Chest X-ray. View position: PA
Patient age: 46
Patient sex: F
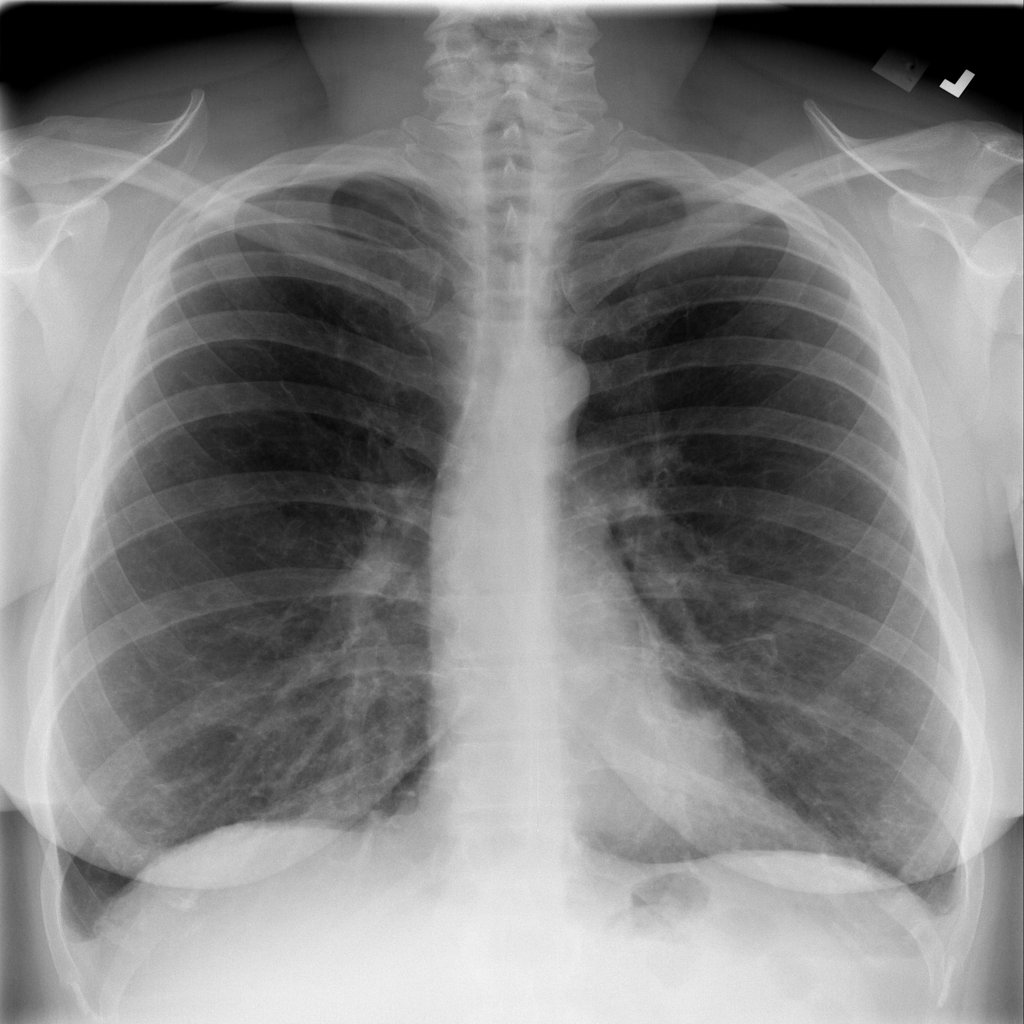
Finding: Pneumothorax